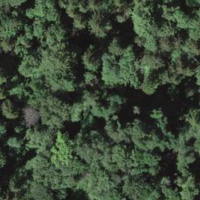
EUNIS habitat code: 44
Species observed at this site:
Allium ursinum